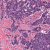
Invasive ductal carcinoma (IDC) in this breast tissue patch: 1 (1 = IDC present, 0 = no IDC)